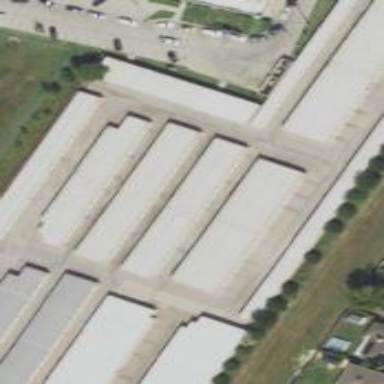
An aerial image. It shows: Storage rental shop.